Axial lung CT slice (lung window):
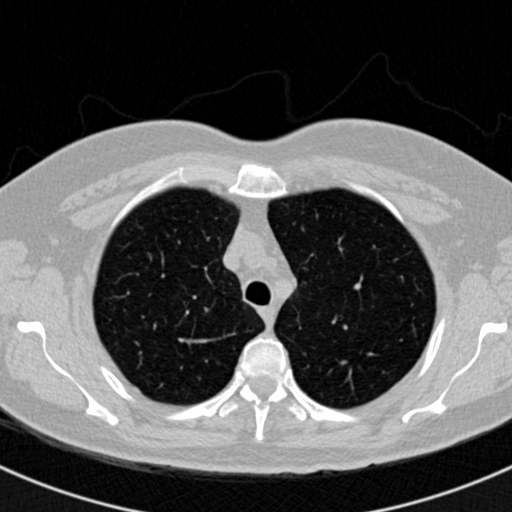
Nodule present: no